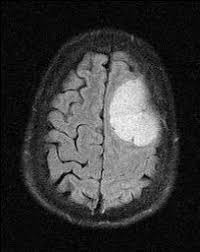
Label: meningioma